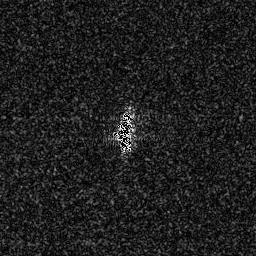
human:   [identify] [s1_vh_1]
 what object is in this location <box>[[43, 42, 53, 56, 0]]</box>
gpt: <ref>1 medium ship at the center</ref>